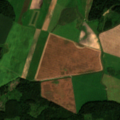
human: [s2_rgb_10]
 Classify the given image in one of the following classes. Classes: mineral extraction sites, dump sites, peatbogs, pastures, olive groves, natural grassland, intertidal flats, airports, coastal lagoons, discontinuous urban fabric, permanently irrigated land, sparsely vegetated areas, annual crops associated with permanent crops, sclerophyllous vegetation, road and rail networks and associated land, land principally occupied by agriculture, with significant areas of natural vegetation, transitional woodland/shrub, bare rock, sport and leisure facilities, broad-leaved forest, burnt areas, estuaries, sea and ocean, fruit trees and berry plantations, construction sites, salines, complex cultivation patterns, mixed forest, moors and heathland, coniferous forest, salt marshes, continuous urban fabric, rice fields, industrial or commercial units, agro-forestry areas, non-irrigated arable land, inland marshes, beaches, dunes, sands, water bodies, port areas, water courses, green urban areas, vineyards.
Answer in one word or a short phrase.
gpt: non-irrigated arable land, pastures, complex cultivation patterns, land principally occupied by agriculture, with significant areas of natural vegetation, coniferous forest